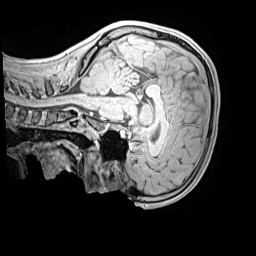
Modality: MP2RAGE
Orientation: sagittal
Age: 13
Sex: male
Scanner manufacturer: siemens
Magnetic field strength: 3 T
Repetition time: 4 s
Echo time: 0.00299 s